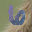
Label: 6